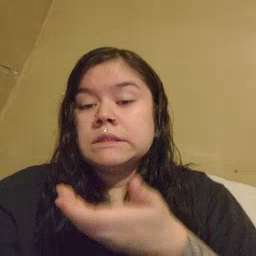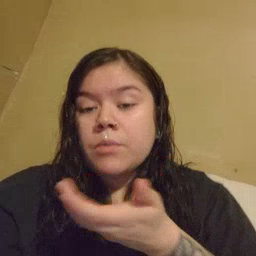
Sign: cereal